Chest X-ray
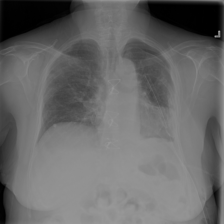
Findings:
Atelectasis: negative
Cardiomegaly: negative
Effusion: negative
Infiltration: negative
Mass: negative
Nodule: negative
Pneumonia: negative
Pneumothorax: positive
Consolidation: negative
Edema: negative
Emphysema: negative
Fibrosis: negative
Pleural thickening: negative
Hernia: negative